Current action and preconditions to check: trajectory_clear

Your task: For each precondition in the list above, predict whether it will hold at this action.

Consider the current scene as observed from the mobile robot's camera, and analyze the predicted future states of all dynamic agents (e.g., people, animals, vehicles, or any moving entities) within the NEXT SECOND.

IMPORTANT: Only answer "very likely" if you are absolutely certain—based on strong, clear evidence—that a dynamic agent will violate the precondition in the predicted future state. Do NOT answer "very likely" for unlikely, ambiguous, or low-probability risks.

Ask yourself for each precondition: Is there a high probability, with clear and convincing evidence, that the predicted future states of any dynamic agent will interfere with the predicted future state of the currently executing action within the NEXT SECOND, causing that precondition to fail?

Assess the risk level based on these predictions. Use "likely" or "very likely" if motions create a clear risk of interference.

Use "neutral" or "improbable" if agents are nearby but their predicted paths are clearly diverging or non-conflicting.

Failure Risk Categories: "very improbable", "improbable", "neutral", "likely", "very likely"

Answer Format: Output ONLY the probability_of_failure value from these categories: "very improbable", "improbable", "neutral", "likely", "very likely"

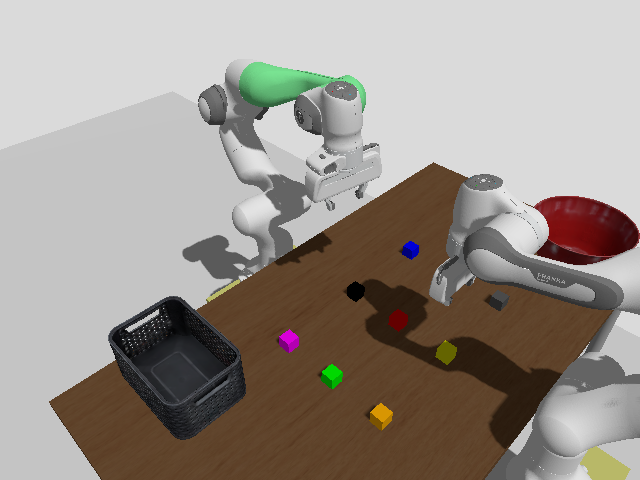

Answer: very improbable